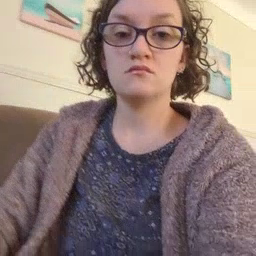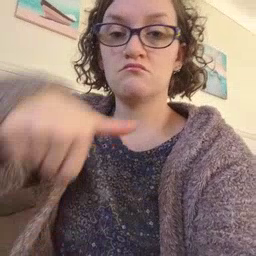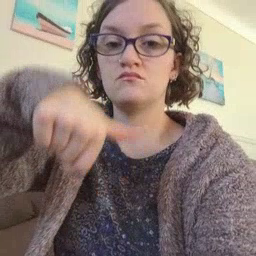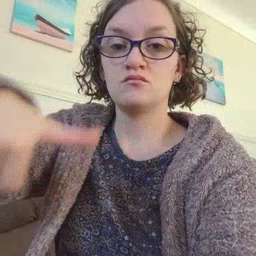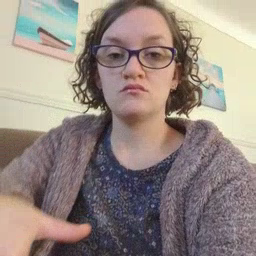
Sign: puzzle